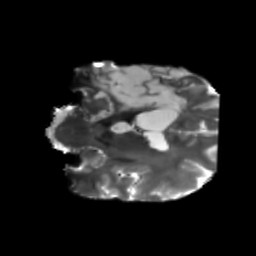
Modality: T2w
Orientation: coronal
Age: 40
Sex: male
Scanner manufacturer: siemens
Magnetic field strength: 3 T
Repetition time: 5.47 s
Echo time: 0.0854 s